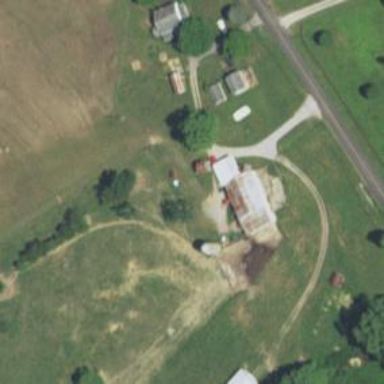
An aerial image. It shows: Silo.